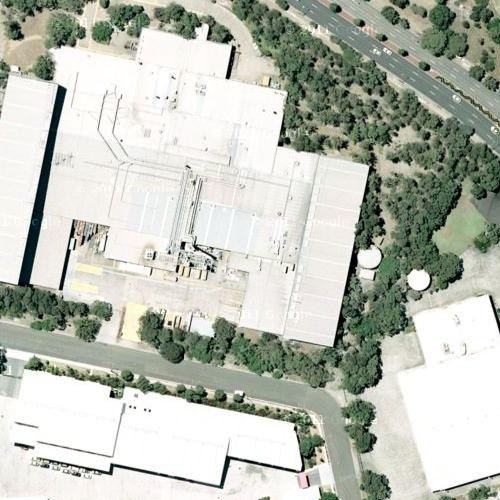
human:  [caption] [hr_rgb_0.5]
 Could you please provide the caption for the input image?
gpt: An industrial area with some white buildings densely arranged while some roads goes though .

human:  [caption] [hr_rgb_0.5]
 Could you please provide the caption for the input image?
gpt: An industrial area with some white buildings densely arranged while some roads go through .

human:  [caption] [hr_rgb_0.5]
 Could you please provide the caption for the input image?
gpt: There are some road with green plants on the roadside pass through the industrial area .

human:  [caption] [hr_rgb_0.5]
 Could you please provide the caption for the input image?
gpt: Some roads with plants on the roadside pass through the industrial area .

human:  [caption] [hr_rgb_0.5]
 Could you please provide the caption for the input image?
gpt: An industrial area with some white buildings while some roads goes through this area .